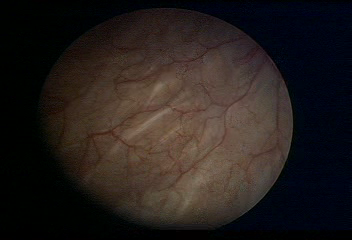
Modality: WLC
Class: Normal mucosa
Bladder cancer association: No